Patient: sex M, age 45
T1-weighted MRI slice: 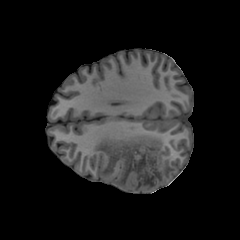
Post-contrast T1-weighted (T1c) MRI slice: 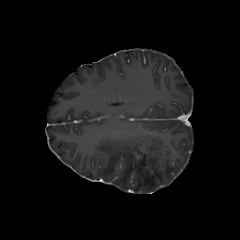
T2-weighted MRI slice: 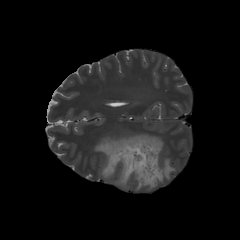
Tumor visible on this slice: yes
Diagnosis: Astrocytoma, IDH-wildtype
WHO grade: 2